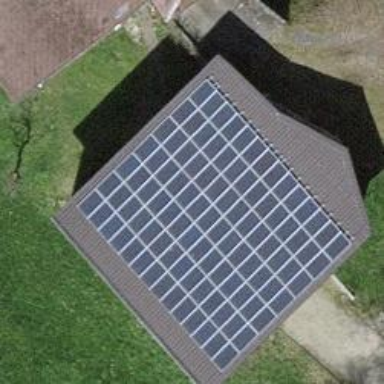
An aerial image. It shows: Solar photovoltaic panel generator.